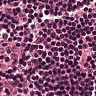
Metastatic tissue present: no